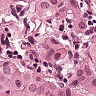
Metastatic tissue present: yes